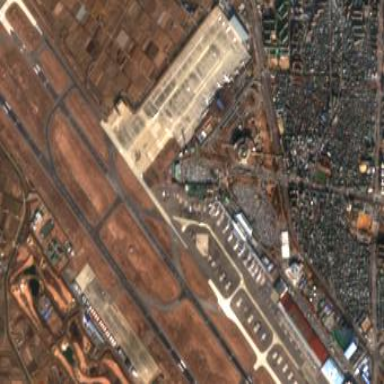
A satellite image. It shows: Apron at the airport.